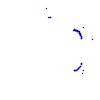
Particle: proton